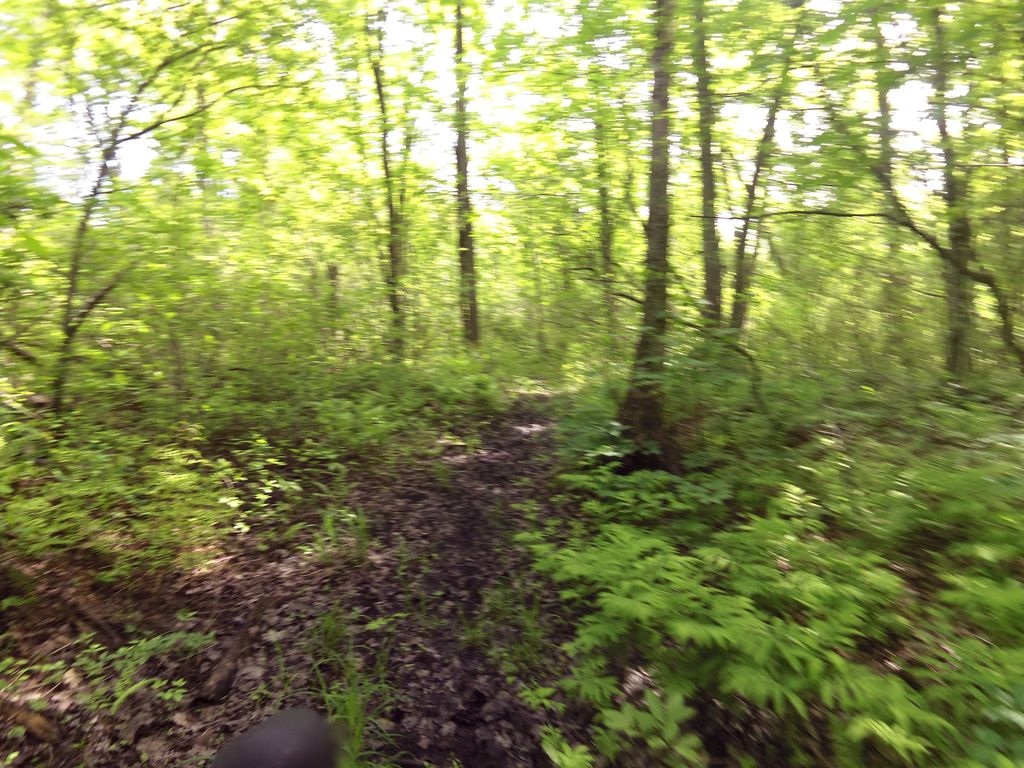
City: ottawa-gatineau